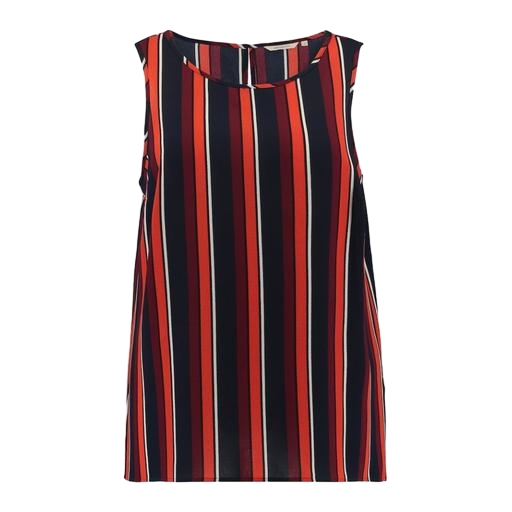
striped tank top, black striped tank top, rust stripe longline shirt, white background